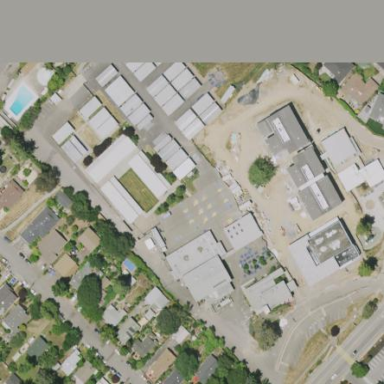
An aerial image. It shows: School.